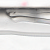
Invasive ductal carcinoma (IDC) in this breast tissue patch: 0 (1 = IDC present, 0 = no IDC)